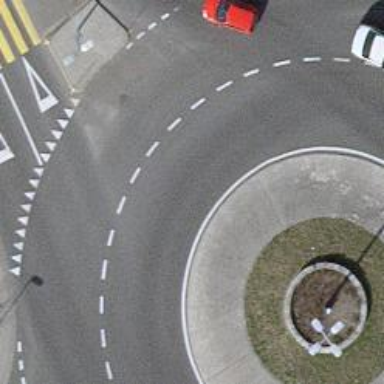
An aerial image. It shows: Secondary road leading to roundabout.